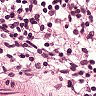
Metastatic tissue present: no